Question: What are the jars/libraries I need to import to get these Interfaces?
'''
import com.ibm.websphere.jtaextensions.ExtendedJTATransaction;
import com.ibm.websphere.uow.UOWSynchronizationRegistry;
import com.ibm.wsspi.uow.UOWManager;
'''
Did a google search and didn't find any jars. I'm not sure, what to import. Any clue? I'm setting up the environment in Intellij and I have some compile errors due to missing jars/libs for the above mentioned import statements.

Can someone point out where I can find these required libraries.
Thank You.
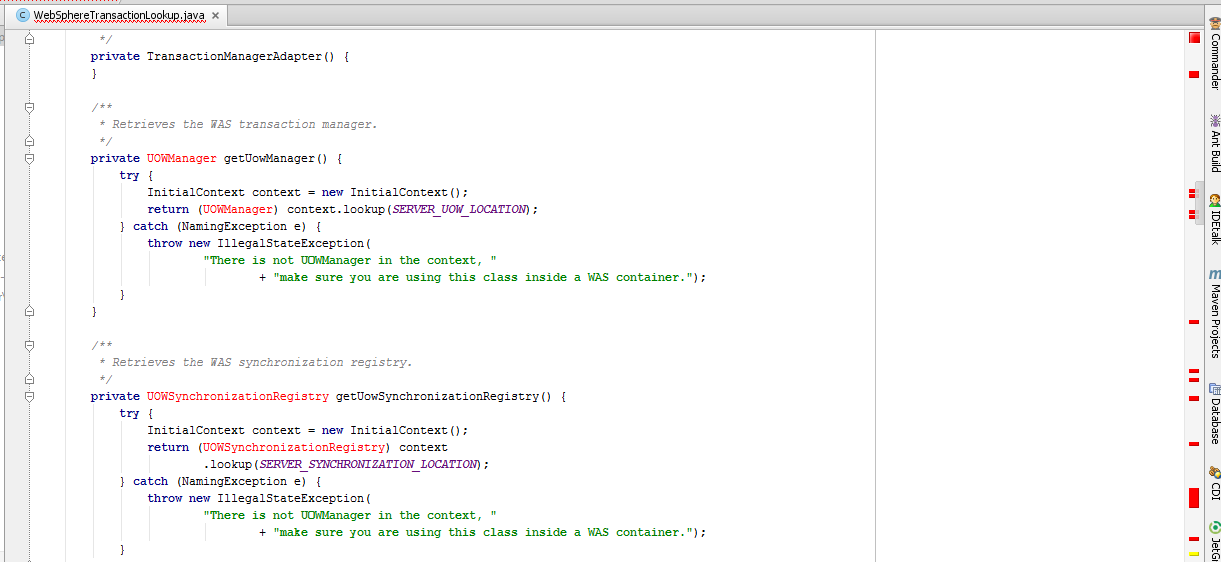
Answer: The JARs containing API/SPI classes for compilation are under 'WAS_HOME/dev/'. The classes you're referring to are in 'WAS_HOME/dev/was_public.jar'.